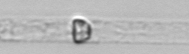
Label: Dactyliosolen_blavyanus